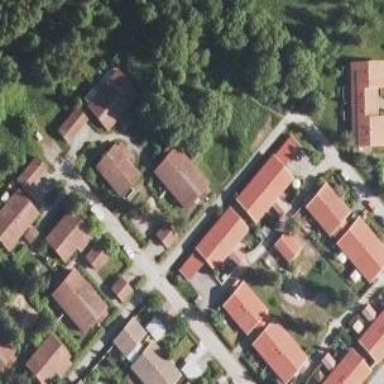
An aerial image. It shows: Residential area.